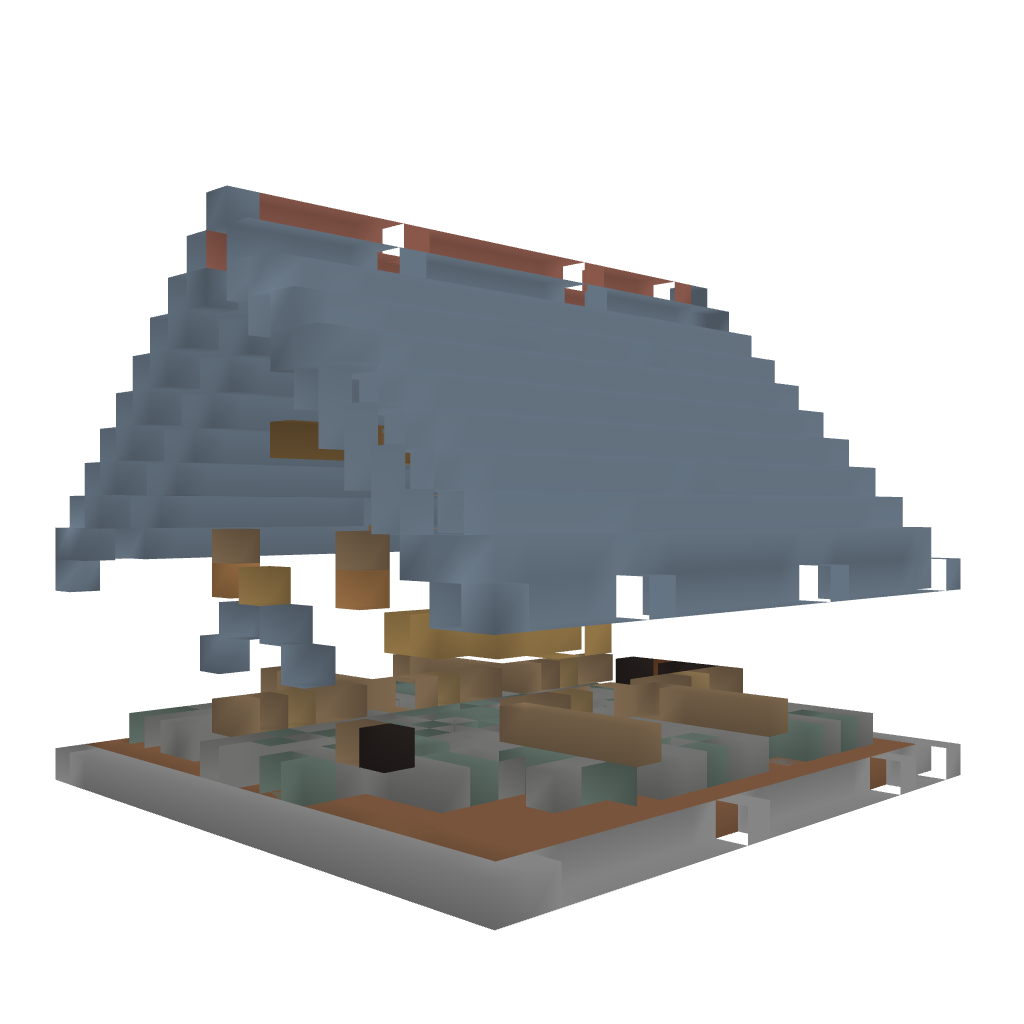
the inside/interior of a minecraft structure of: Barn_Large